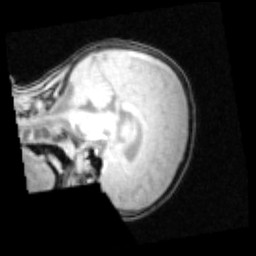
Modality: PDw
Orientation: sagittal
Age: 8
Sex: male
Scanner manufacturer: siemens
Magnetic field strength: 3 T
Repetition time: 0.25 s
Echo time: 0.00103 s